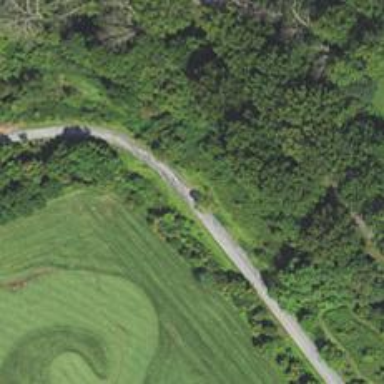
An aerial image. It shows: Service road adjacent to golf path.